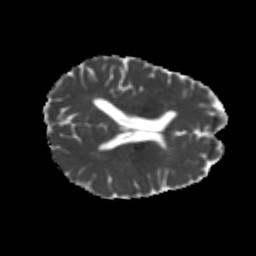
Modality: MD
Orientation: axial
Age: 22
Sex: male
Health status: healthy
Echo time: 0.074 s